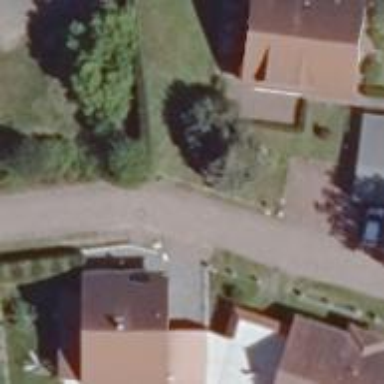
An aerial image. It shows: Living street.